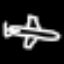
Label: airplane